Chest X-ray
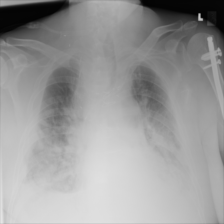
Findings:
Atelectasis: negative
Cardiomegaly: negative
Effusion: negative
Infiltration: negative
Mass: positive
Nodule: negative
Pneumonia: negative
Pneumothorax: negative
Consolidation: negative
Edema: negative
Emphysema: negative
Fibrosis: negative
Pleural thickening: positive
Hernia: negative